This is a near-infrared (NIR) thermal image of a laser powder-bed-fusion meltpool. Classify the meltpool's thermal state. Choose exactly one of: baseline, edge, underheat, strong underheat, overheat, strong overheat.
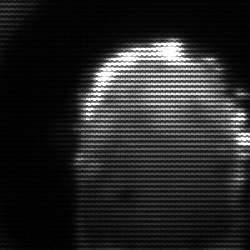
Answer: baseline